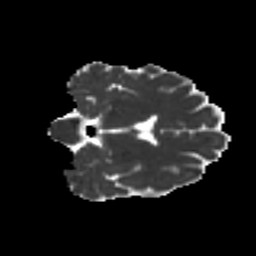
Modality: MD
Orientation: coronal
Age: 47
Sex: female
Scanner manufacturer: ge
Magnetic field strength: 3 T
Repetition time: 7.8 s
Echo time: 0.0606 s